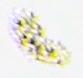
Label: Detritus